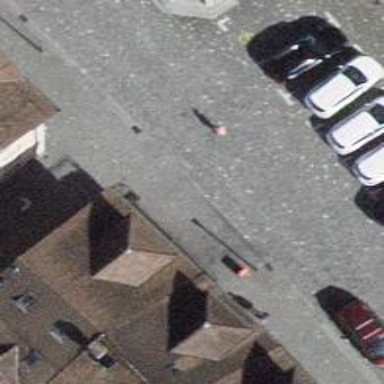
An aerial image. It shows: Cobblestone living street.